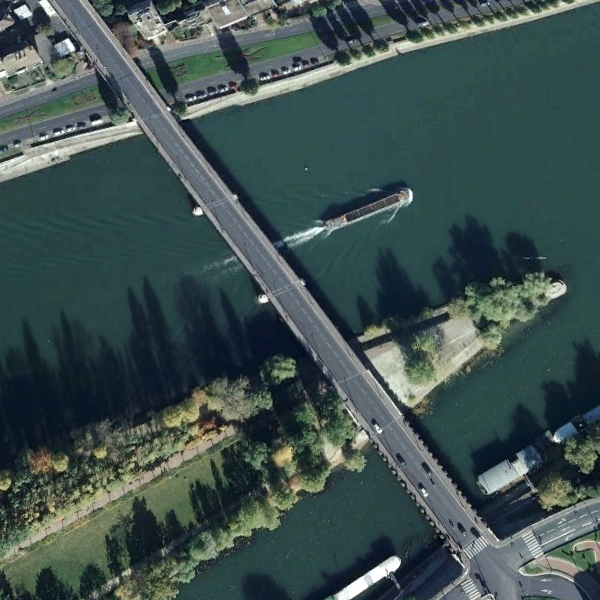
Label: Bridge